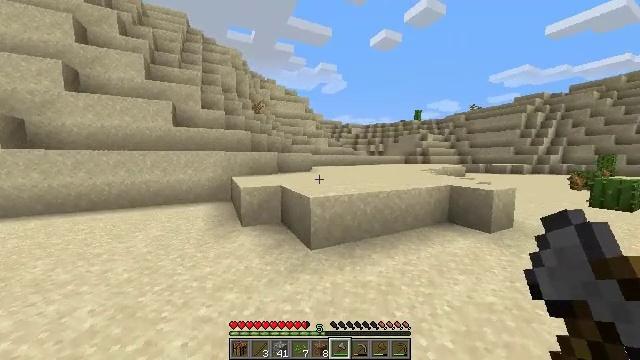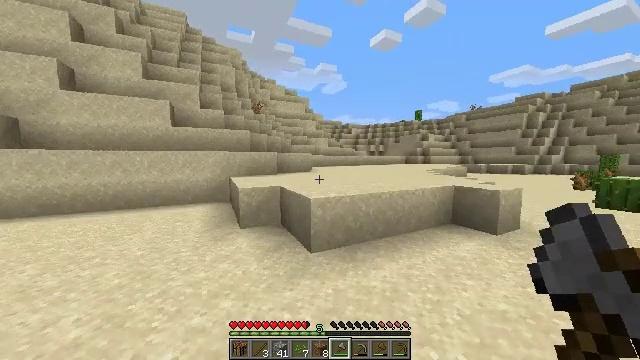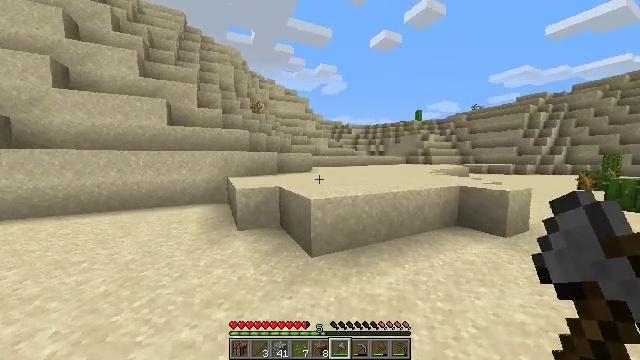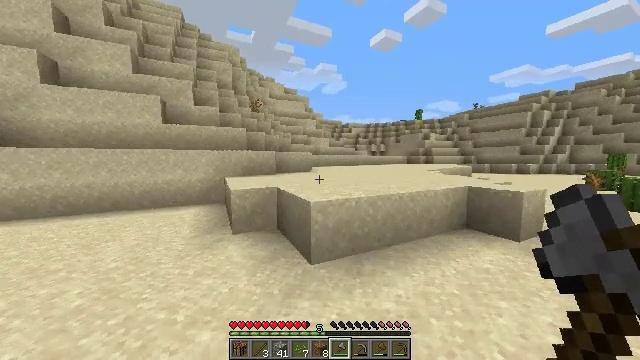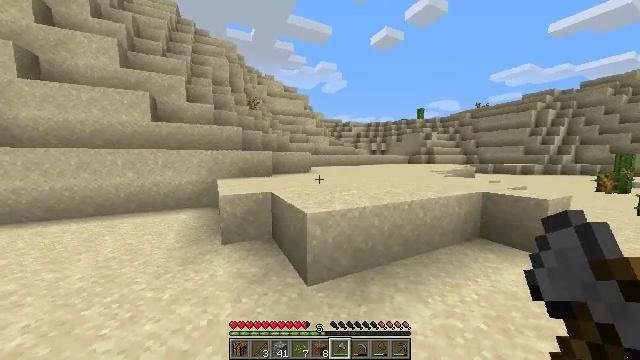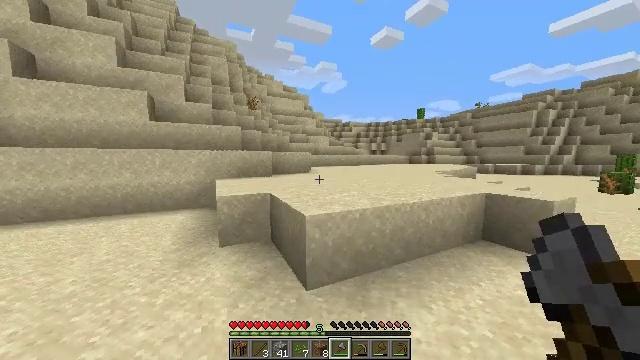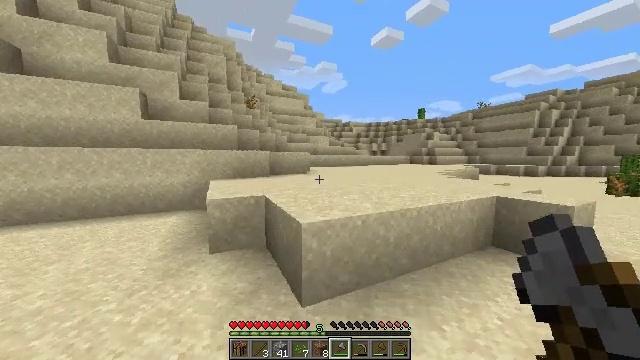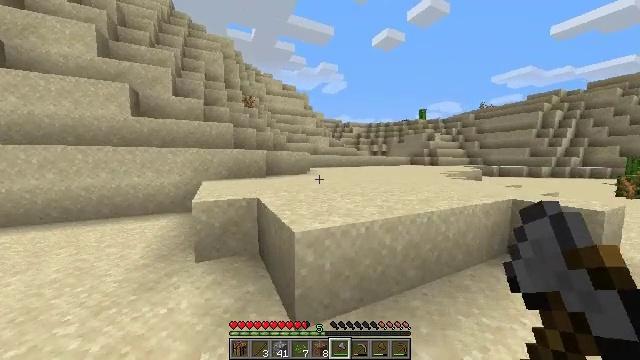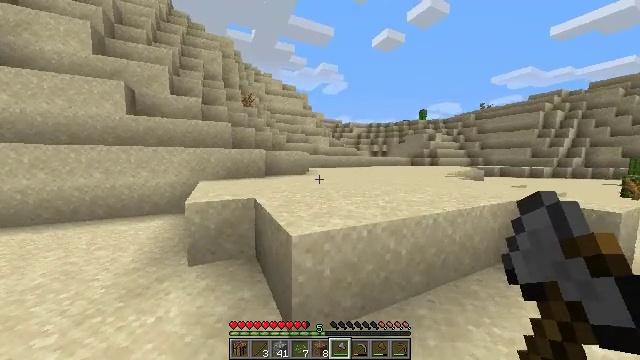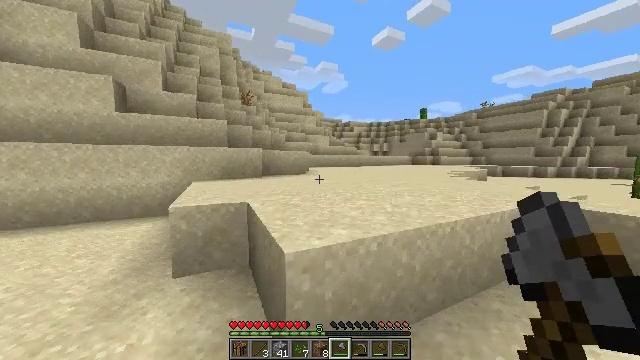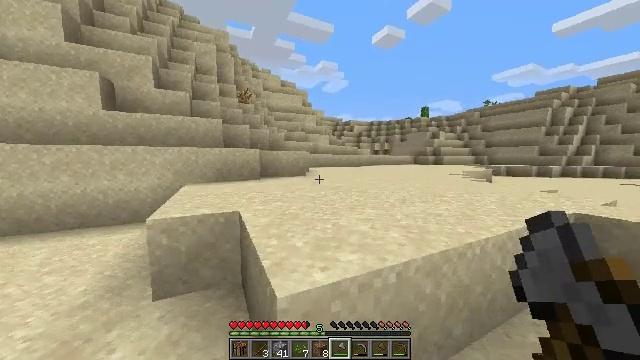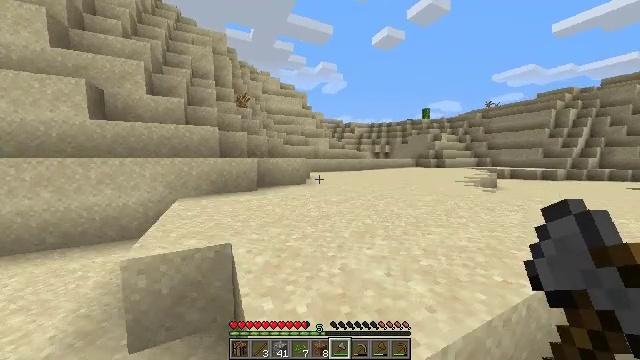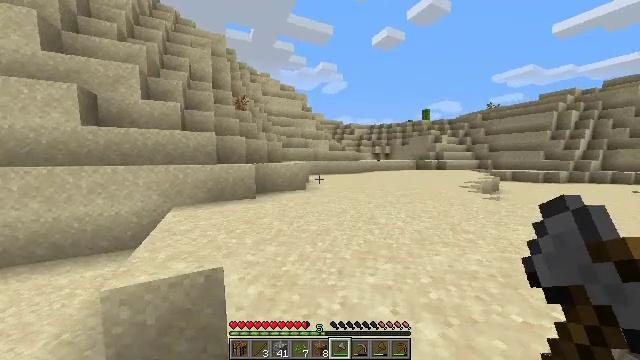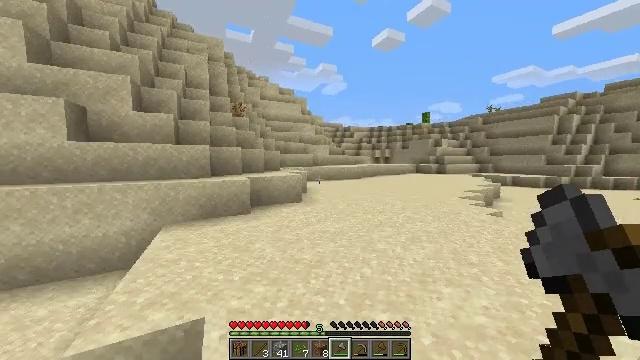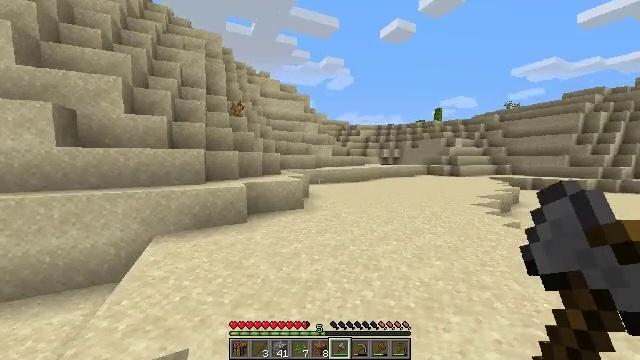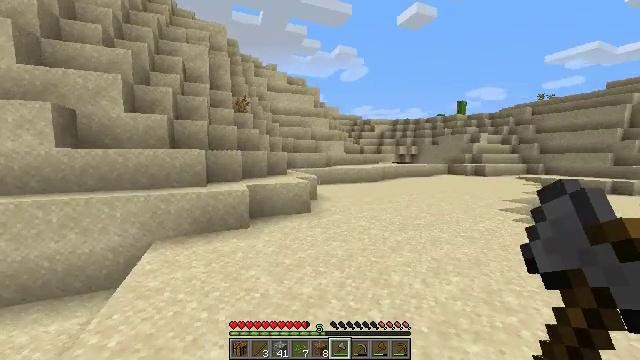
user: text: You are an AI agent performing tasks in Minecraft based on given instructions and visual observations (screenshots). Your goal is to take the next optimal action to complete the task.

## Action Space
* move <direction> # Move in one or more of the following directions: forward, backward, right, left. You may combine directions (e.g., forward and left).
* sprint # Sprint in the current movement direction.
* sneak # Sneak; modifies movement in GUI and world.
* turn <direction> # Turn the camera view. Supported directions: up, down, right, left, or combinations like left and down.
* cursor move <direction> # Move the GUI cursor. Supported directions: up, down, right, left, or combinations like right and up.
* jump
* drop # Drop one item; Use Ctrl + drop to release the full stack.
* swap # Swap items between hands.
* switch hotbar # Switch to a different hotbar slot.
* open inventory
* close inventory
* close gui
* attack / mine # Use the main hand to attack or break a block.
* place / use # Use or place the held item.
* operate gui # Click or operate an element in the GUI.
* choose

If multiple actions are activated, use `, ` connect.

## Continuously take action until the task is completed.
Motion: motion action
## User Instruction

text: Collect the cactus block.
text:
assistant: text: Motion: move forward
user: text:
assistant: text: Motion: move forward
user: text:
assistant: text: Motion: move forward
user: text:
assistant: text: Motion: move forward
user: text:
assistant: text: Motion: move forward
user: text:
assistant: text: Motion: move forward
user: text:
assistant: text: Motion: move forward
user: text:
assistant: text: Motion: move forward
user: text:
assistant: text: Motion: move forward
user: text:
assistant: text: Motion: move forward
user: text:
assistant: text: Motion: move forward, jump
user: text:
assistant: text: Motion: move forward, jump
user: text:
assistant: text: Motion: move forward, jump
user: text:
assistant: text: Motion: move forward, turn left, jump
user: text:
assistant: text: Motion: move forward, turn left
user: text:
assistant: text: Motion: move forward, turn left
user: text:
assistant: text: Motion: move forward, turn left
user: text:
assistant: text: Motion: move forward, turn left
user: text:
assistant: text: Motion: move forward, turn left
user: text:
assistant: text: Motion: move forward, turn left
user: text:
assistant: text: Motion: move forward, turn left
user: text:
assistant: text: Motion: move forward
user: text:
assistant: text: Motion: move forward
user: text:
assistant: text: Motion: move forward
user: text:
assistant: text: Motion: move forward
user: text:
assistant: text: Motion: move forward, turn left
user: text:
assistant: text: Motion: move forward, turn left and down
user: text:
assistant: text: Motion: move forward, turn left and down
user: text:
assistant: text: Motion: move forward and move right, turn left and down
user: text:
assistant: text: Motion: move forward and move right, turn left and down